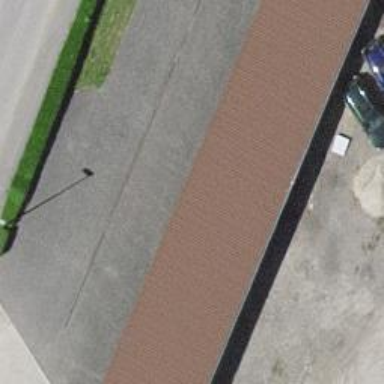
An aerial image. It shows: Group of garages.